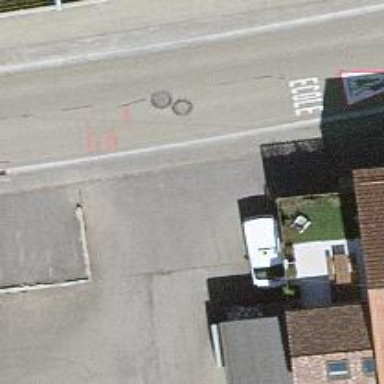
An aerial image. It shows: Unmarked crossing on the road.